Question: I've been using <URL> charts for a few weeks now, and every now and then I get some weird issues. A recurring theme is that the pie chart legend labels all get squish together in the wrong places. Picture > words:

The chart is created as you would expect, in this case:
'''
var r = Raphael(domNode, 300, 120);
this.chart = r.piechart(55, 55, 50, [75, 25],
{
colors: [
"000-#d00-#900",
"000-#3a3-#070"
],
legend: ["Building", "Tertiary Education"],
legendpos: "east"
});
'''
I then do some more basic styling, but turning that off doesn't help. The problem is clearly visible in the '<svg>' node (the text and circle nodes share overlapping positions), but I don't know where it comes from or why, and it only happens sometimes; other charts work just fine. There's nothing on the forums or issue tracker either, though I just realised I should probably ask there instead/as well.
Using 'Raphael 2.1.0' and 'g.Raphael 0.51'.
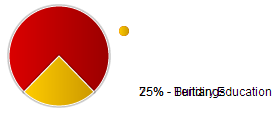
Answer: I have found the following <URL> which deals with this exact problem. If the pie chart is rendered in an initially hidden element, gRaphael has problems to compute the positions properly resulting in this stacked legend:
> So the solution is to render the facebox partial first, after the
facebox is shown, then you execute the Raphael Javascript. In other
word, make sure you generate the chart when the chart container is
there and not hidden!
I have solved this by moving the create pie chart function from the jQuery document ready directive to the on click event that will make the hidden elements visible.